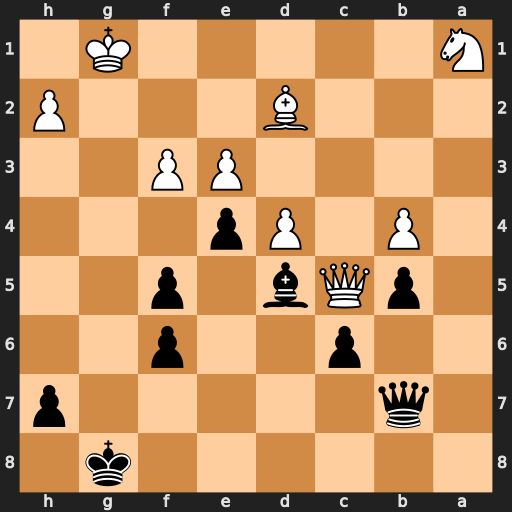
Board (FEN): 6k1/1q5p/2p2p2/1pQb1p2/1P1Pp3/4PP2/3B3P/N5K1
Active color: b
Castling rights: -
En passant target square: -
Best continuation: Qg7+ Kf2 exf3 Qxd5+ cxd5